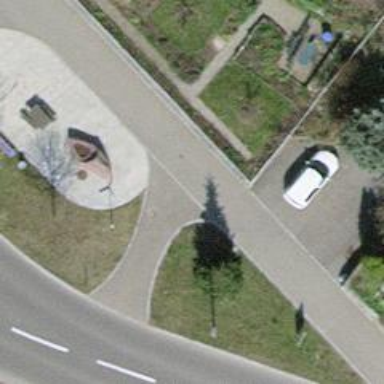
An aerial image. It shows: Asphalt path.